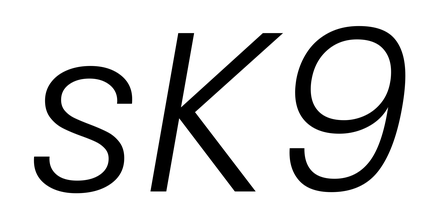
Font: Poppins-LightItalic